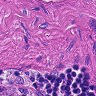
Metastatic tissue present: no